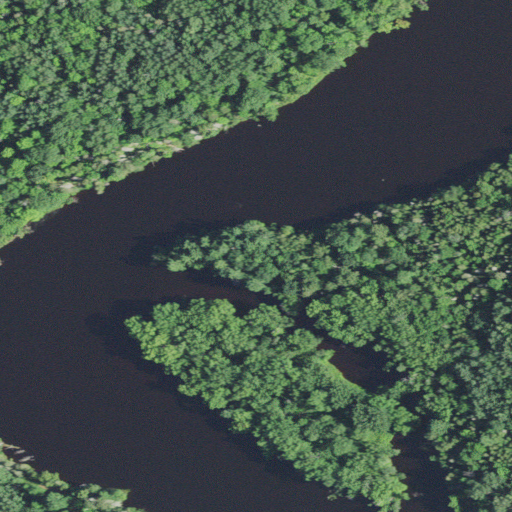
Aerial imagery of cape in Michigan named Grangers Point containing open water, deciduous forest, woody wetlands, mixed forest, and herbaceous wetlands